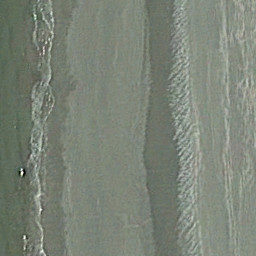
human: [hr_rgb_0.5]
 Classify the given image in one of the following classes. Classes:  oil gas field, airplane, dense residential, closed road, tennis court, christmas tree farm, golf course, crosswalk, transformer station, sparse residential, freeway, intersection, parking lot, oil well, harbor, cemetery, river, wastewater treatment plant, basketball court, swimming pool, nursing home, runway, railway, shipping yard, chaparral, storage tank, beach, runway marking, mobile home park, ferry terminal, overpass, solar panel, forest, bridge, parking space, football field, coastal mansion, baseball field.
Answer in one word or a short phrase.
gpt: beach